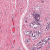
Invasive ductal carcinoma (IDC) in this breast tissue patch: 0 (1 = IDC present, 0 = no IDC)